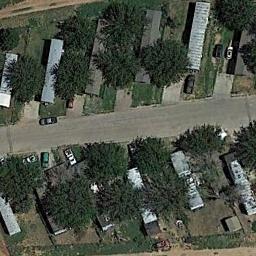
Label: mobile_home_park